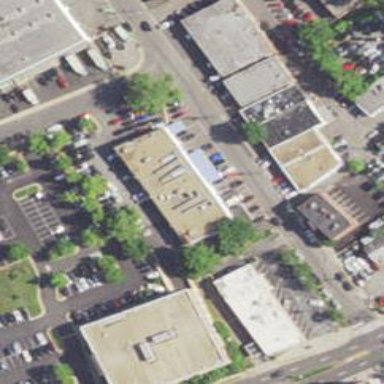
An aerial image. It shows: Building housing car repair shop.